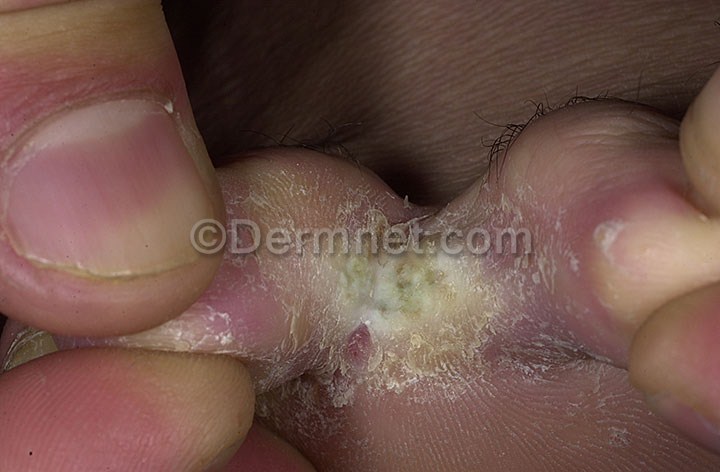
Disease: Tinea Ringworm Candidiasis and other Fungal Infections